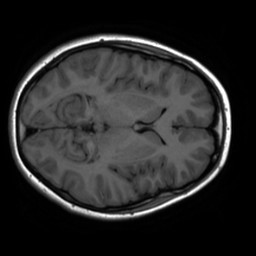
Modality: inplaneT1
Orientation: axial
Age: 19
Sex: female
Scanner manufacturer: ge
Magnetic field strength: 3 T
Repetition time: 2.499 s
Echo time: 0.02513 s